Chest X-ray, PA view. Patient: 47 years old, sex F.
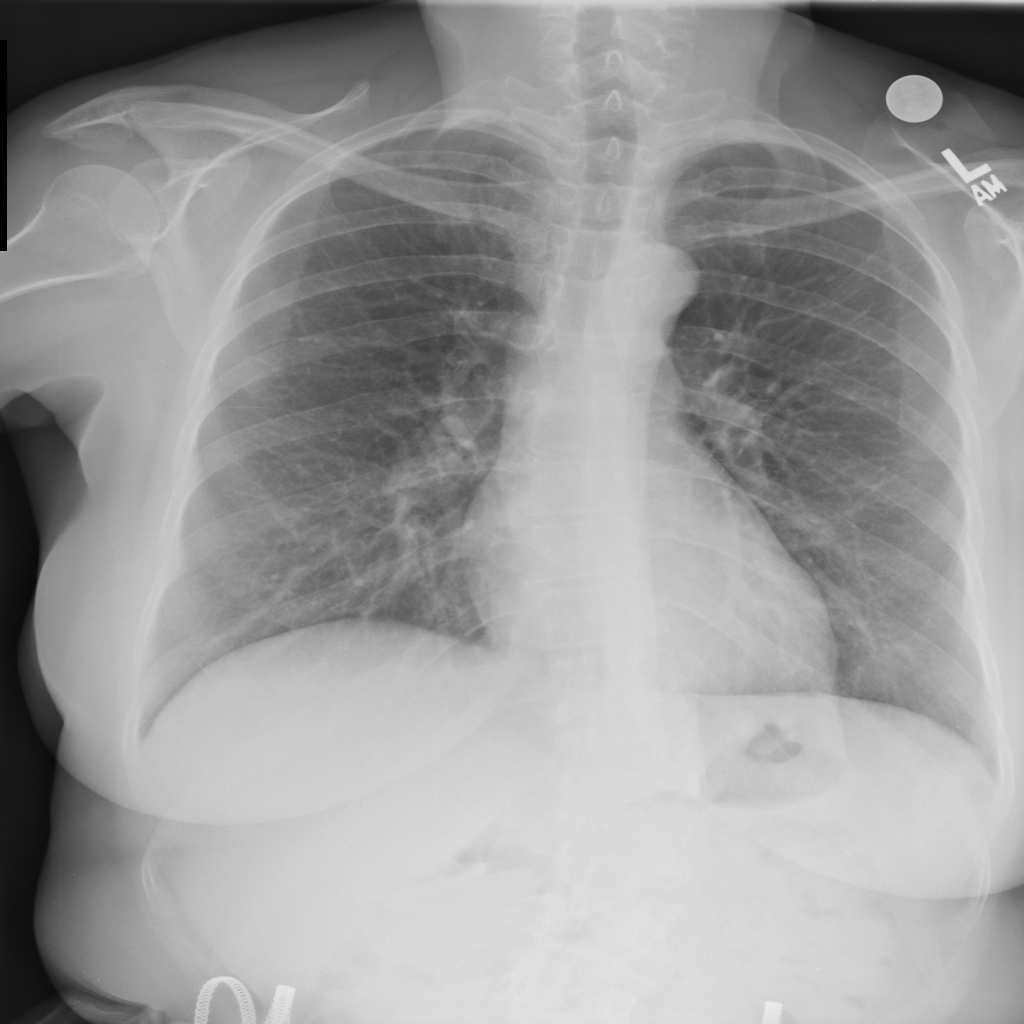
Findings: No Finding